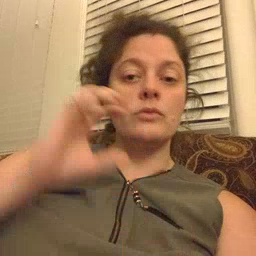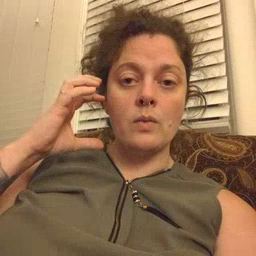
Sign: radio